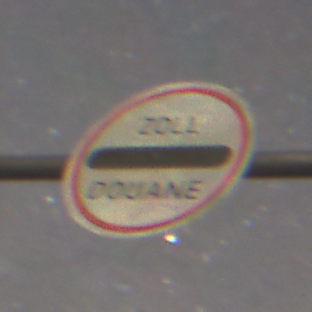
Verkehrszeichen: Zollstelle
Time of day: Night
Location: Outdoor (Suburban)
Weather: Clear
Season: NotSpecified
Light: Artificial